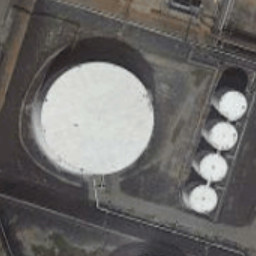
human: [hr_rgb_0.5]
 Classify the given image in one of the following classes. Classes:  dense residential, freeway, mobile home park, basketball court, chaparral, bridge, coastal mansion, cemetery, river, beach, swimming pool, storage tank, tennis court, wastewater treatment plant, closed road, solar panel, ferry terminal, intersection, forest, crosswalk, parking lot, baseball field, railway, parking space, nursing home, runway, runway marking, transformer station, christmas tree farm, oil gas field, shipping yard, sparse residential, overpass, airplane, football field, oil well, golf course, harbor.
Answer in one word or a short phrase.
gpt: storage tank